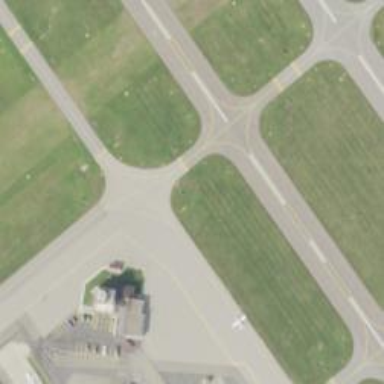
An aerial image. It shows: View of taxiway at the airport.